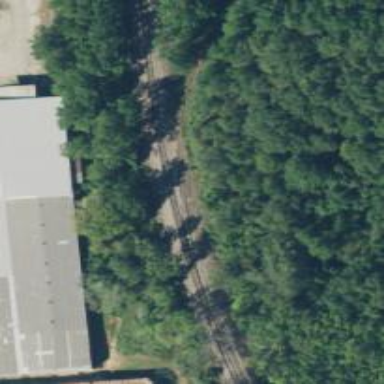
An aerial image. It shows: Railway track.